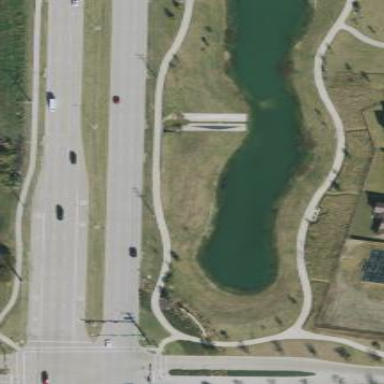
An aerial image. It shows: Pond with natural water.